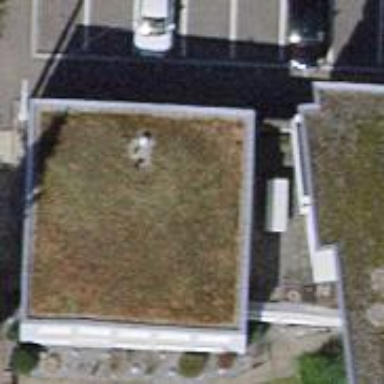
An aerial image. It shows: Kindergarten.